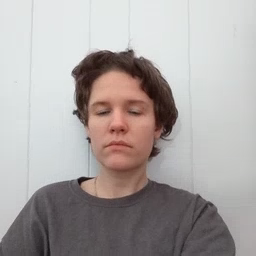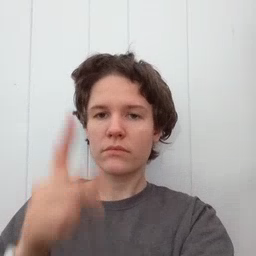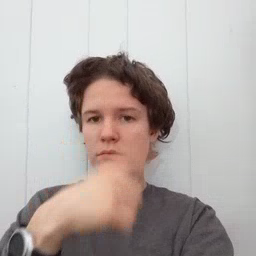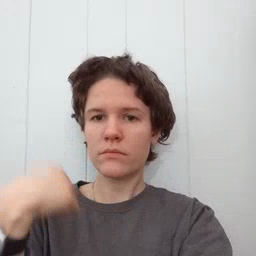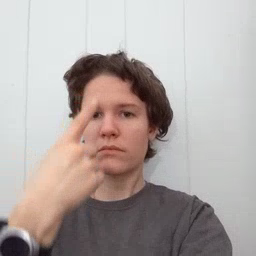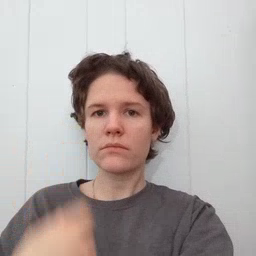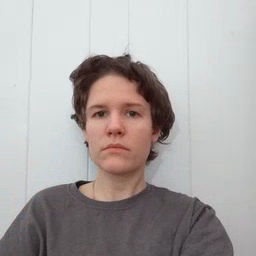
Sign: look